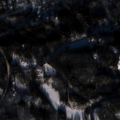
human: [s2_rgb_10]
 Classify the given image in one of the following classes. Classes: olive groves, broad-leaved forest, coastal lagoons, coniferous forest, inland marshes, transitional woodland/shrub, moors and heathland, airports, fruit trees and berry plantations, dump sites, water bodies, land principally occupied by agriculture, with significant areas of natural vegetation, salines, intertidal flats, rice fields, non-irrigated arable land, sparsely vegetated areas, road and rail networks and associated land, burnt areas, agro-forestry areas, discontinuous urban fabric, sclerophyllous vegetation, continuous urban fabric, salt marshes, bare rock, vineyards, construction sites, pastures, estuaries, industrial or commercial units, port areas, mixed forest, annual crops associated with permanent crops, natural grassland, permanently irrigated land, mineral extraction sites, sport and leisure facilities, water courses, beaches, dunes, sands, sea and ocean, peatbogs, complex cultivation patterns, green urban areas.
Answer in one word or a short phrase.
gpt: discontinuous urban fabric, non-irrigated arable land, coniferous forest, mixed forest, transitional woodland/shrub